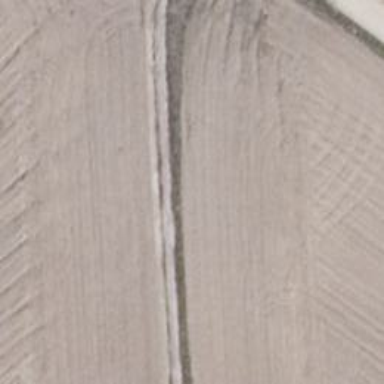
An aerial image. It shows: Track with grade5 tracktype.